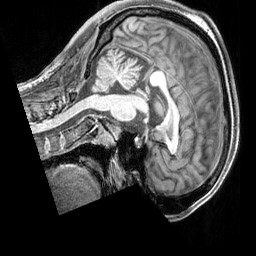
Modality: T1w
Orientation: sagittal
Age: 18
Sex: female
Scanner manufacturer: siemens
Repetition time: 2.3 s
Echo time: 0.00226 s